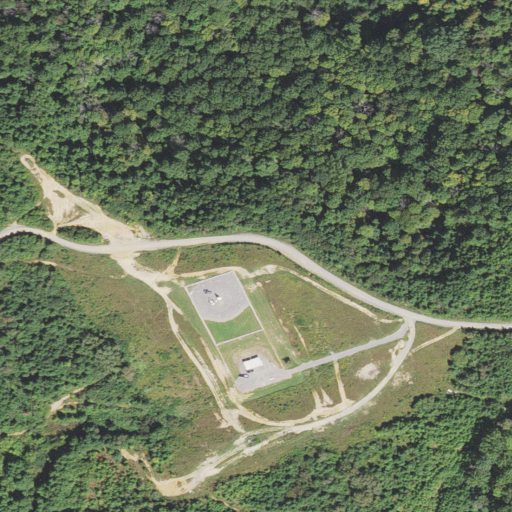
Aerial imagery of ridge(s) in West Virginia named Hurricane Ridge containing deciduous forest, pasture, low intensity development, medium intensity development, shrub, grassland, and open development